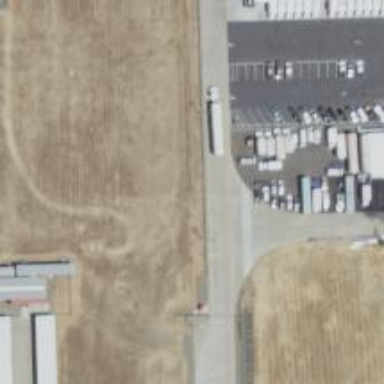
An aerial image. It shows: Spur service.